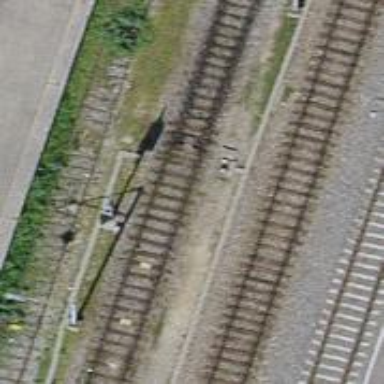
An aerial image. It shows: Railway switch.